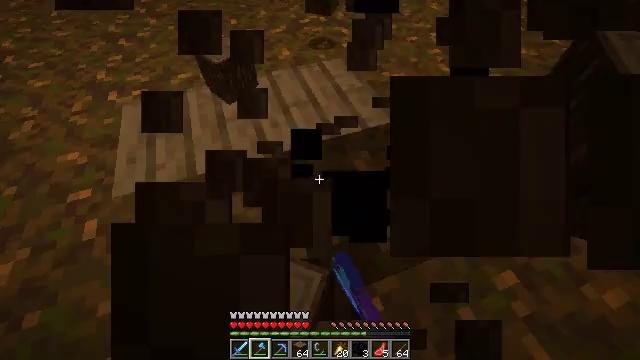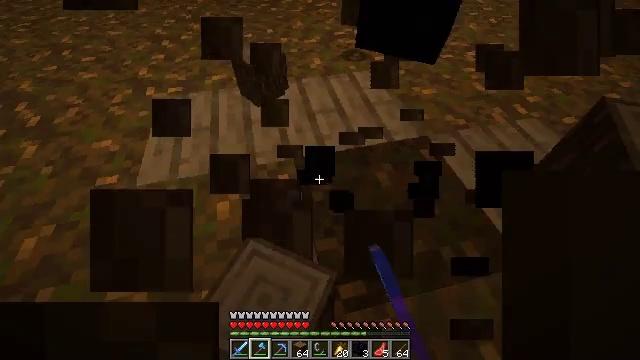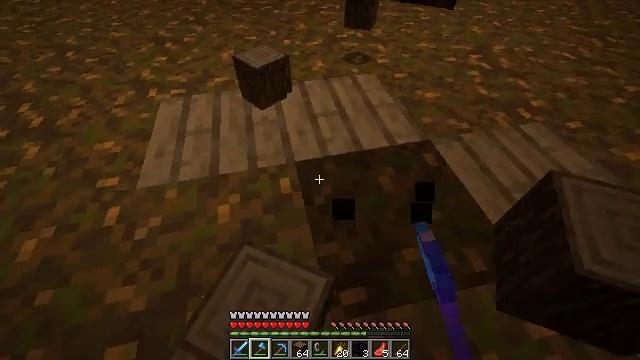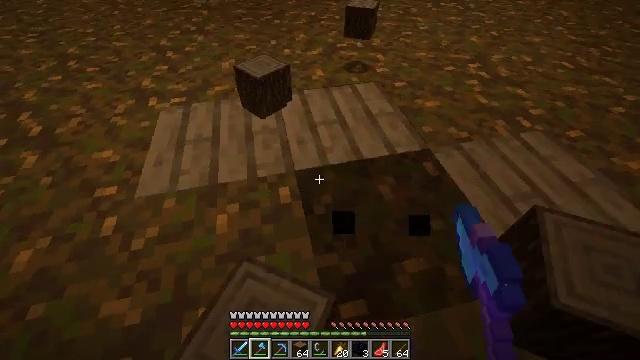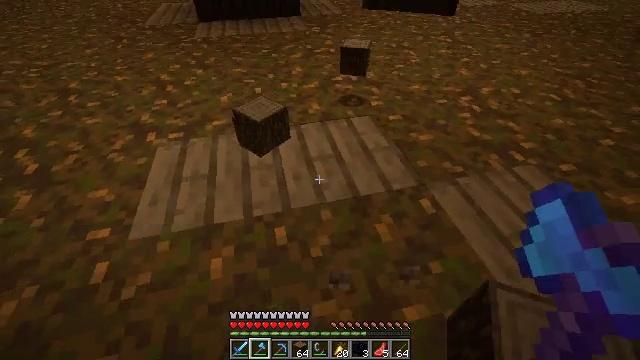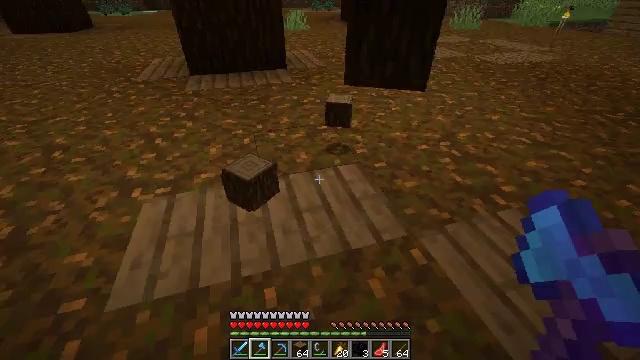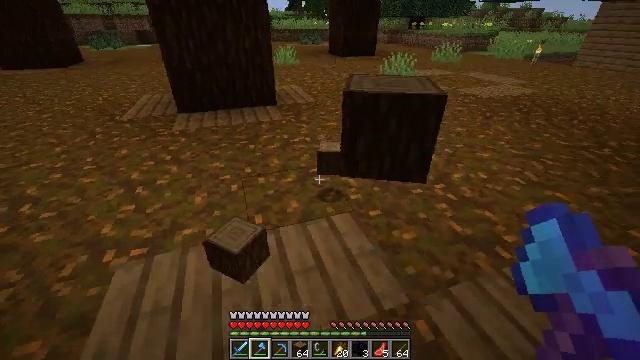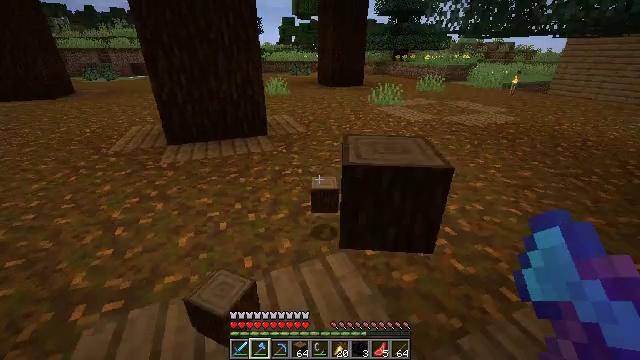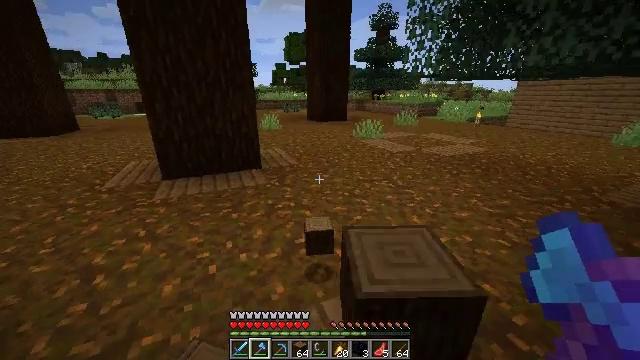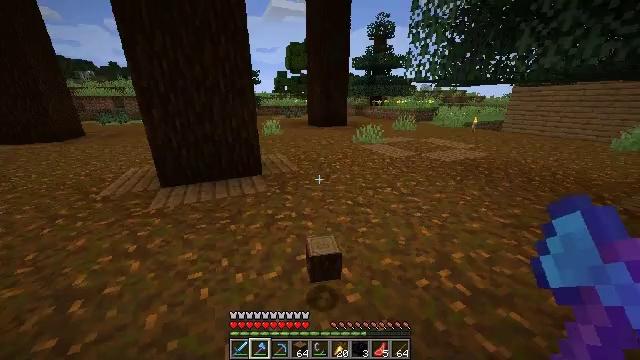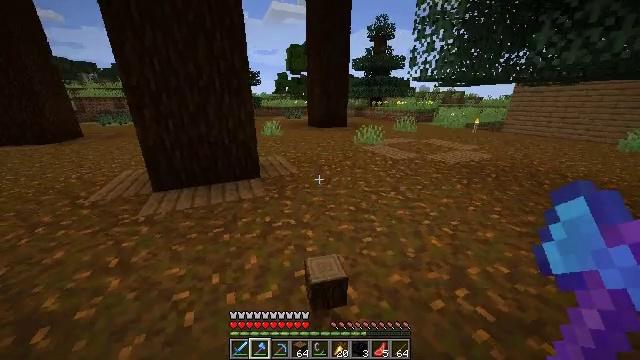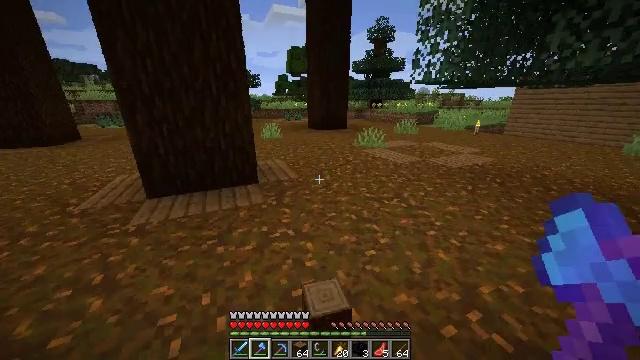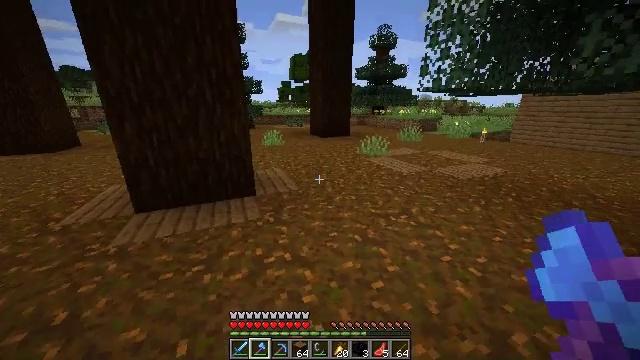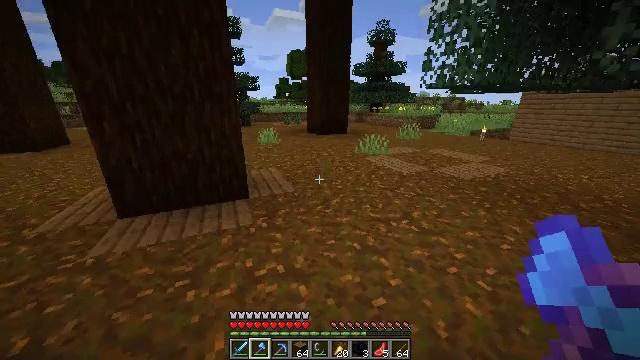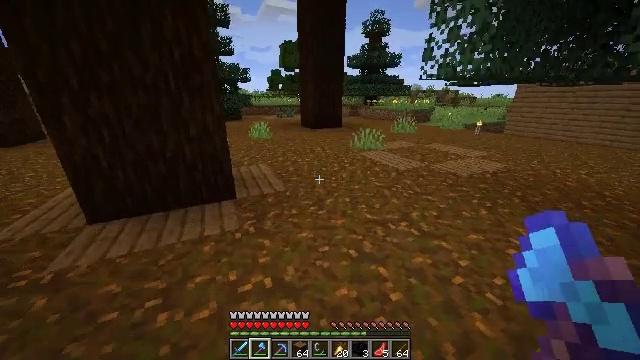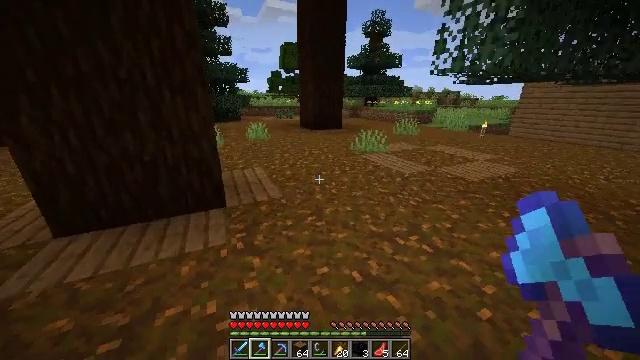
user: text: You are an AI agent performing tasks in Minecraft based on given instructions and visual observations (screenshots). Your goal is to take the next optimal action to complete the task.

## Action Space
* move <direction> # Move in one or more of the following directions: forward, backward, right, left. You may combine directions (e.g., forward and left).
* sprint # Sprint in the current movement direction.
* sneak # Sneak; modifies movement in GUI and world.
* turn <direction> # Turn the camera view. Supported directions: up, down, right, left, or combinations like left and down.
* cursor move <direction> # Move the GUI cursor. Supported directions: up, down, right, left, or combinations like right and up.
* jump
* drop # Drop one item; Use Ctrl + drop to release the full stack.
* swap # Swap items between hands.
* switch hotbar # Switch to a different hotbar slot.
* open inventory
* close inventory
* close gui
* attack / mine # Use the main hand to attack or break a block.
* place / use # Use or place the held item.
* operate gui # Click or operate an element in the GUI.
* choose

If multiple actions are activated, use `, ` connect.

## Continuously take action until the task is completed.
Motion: motion action
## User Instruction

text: Make a cauldron using iron and a crafting table.
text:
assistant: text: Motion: sneak, turn left and up
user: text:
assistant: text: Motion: move forward, sneak
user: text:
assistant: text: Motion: move forward, turn up
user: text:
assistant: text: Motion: move forward, turn up
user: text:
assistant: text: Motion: move forward, turn right and up
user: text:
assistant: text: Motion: move forward, sprint, turn right and up
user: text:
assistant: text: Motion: move forward, sprint, turn right and up
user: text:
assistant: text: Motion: move forward, sprint, turn right and up
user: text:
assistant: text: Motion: move forward, sprint
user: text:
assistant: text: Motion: move forward, sprint
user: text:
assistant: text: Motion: move forward, sprint
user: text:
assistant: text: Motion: move forward, sprint, turn up
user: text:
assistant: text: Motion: move forward, sprint
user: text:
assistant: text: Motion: move forward, sprint, turn right and down
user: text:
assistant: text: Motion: move forward, sprint
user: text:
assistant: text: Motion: move forward, sprint
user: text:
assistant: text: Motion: move forward, sprint, turn up
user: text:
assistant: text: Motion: move forward, sprint, turn right and up
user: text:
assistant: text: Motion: move forward, turn left and up
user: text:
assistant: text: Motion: move forward, turn left and up, open inventory
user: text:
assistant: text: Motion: move forward, cursor move up, open inventory
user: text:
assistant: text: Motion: cursor move up, open inventory
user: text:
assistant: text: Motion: cursor move up, open inventory
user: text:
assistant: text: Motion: cursor move up
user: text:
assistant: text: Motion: no_op
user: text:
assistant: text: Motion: no_op
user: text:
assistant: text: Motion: cursor move right
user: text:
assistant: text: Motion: cursor move right and down
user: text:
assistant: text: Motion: cursor move right and down
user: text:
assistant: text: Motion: cursor move right